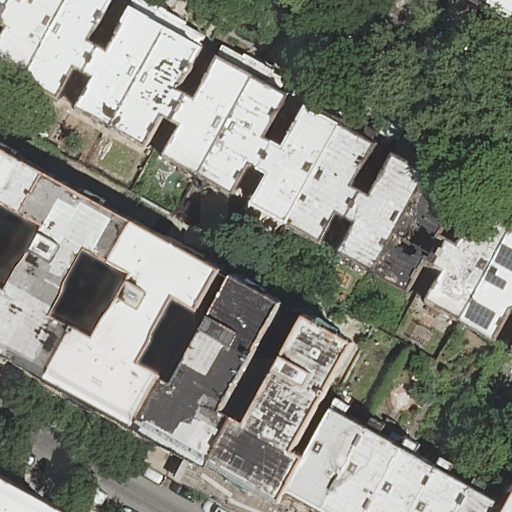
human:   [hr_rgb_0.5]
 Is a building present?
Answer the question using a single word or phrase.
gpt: yes

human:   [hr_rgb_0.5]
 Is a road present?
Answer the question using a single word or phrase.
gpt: yes

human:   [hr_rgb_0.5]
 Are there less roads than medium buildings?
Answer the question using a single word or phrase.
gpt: yes

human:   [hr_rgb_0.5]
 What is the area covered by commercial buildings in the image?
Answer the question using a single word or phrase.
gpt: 0m2

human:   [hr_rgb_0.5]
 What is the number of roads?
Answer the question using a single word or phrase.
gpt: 2

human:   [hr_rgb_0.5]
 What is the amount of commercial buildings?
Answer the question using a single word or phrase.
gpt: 0

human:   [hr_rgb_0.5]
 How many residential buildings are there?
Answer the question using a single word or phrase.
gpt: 26

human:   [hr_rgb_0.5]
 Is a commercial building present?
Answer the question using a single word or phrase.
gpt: no

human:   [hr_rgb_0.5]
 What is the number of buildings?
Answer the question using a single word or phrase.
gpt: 26

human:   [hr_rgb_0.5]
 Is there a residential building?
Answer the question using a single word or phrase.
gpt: yes

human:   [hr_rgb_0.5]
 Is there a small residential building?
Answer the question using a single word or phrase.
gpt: yes

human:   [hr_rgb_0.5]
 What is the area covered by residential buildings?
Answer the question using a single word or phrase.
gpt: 4811m2

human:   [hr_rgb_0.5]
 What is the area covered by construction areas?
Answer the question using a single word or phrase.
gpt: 0m2

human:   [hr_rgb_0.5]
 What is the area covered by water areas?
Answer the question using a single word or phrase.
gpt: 0m2

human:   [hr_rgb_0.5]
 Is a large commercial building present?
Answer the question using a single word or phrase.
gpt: no

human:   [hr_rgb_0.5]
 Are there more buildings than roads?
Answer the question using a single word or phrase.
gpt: yes

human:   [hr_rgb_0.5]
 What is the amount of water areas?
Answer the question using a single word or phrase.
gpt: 0

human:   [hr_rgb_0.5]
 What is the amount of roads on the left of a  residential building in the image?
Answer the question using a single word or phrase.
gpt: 1

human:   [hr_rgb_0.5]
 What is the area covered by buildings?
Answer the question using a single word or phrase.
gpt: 4811m2

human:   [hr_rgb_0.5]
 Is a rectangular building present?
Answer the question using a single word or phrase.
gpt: yes

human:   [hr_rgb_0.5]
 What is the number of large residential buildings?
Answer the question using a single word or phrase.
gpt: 1

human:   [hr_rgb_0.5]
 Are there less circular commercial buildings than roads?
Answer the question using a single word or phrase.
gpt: yes

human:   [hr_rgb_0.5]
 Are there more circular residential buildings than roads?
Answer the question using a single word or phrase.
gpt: no

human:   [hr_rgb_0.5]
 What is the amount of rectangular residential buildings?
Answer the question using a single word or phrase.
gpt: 5

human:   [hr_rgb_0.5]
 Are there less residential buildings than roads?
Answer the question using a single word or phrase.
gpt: no

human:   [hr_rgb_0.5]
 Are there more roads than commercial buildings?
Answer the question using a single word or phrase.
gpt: yes

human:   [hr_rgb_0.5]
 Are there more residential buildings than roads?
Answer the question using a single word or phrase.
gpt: yes

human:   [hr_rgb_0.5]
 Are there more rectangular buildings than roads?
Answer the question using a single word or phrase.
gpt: yes

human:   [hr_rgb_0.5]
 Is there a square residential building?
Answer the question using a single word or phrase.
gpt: no

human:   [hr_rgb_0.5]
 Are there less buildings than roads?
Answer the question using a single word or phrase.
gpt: no

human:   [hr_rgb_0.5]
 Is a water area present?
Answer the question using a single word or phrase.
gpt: no

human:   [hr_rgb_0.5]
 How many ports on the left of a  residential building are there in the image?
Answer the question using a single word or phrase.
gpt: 0

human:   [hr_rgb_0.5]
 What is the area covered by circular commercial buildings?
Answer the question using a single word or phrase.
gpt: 0m2

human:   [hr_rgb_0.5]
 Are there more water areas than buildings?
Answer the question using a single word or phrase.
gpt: no

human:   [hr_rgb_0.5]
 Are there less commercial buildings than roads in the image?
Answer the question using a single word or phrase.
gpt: yes

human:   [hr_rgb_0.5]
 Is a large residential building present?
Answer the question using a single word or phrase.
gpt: yes

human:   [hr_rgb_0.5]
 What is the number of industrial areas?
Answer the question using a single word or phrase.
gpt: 0

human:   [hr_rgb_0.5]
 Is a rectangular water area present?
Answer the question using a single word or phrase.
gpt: no

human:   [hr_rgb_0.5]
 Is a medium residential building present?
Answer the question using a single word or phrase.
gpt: yes

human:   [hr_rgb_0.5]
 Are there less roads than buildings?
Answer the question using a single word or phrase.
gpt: yes

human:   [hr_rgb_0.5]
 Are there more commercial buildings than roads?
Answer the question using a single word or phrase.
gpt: no

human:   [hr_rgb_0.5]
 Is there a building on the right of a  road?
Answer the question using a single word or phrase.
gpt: yes

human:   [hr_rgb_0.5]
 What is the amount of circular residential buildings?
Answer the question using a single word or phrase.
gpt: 0

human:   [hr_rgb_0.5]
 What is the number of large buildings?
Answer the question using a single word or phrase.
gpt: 1

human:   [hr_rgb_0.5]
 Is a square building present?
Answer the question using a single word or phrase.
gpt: no

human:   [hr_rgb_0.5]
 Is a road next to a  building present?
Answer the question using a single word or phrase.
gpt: yes

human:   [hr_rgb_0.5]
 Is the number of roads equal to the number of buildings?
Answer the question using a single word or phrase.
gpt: no

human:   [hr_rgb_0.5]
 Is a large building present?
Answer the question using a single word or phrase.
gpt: yes

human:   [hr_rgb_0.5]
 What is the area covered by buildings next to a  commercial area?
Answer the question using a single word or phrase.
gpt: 0m2

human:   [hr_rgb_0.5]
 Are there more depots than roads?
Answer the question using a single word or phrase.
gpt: no

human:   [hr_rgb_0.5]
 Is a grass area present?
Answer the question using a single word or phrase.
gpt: no

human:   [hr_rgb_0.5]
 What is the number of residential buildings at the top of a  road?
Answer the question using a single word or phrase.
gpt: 19

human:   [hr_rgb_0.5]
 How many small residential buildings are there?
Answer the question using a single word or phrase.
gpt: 8

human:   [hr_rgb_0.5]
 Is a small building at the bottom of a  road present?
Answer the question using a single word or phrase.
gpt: yes

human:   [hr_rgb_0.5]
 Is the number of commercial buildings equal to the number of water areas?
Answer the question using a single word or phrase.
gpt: yes

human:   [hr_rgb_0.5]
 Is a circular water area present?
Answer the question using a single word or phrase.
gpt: no

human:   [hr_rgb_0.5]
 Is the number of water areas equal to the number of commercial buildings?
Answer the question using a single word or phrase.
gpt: yes

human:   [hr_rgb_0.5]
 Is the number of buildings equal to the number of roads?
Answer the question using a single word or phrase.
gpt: no

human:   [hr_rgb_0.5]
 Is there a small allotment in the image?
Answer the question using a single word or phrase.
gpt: no

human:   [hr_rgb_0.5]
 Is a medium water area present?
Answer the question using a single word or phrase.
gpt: no

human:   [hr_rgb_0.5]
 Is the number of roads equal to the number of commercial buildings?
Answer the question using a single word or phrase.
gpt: no

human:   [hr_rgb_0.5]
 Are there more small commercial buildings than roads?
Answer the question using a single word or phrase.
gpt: no

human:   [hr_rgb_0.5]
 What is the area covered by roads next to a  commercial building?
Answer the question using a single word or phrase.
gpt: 0m2

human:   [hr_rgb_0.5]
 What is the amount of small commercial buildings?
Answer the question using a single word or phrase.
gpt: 0